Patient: sex F, age 57
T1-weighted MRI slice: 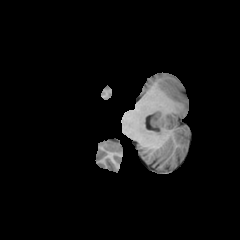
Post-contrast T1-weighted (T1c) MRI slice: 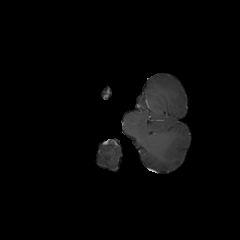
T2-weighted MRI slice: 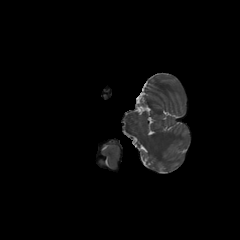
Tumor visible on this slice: no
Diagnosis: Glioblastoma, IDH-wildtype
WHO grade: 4